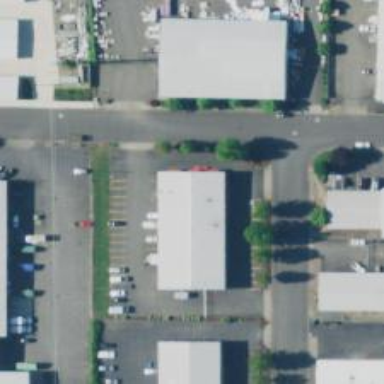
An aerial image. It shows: Parking space.